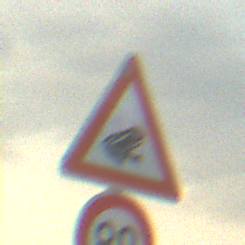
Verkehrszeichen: AmphibienwanderungLinks
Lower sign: Geschwindigkeit80
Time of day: SunriseSunset
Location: Outdoor (Suburban)
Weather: PartlyCloudy
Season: NotSpecified
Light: Natural